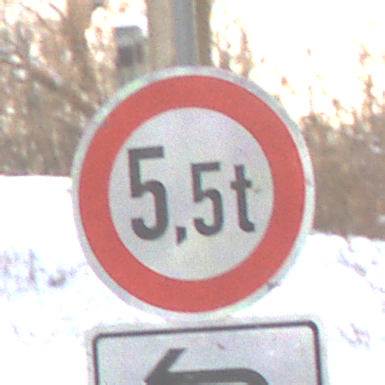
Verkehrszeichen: TatsaechlicheMasse
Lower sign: RichtungsangabeDurchPfeile2
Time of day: MorningAfternoon
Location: Roofed (Suburban)
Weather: PartlyCloudy
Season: Winter
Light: Natural